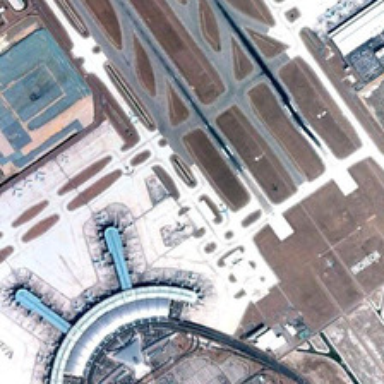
Many cars are parked near a terminal in an airport .